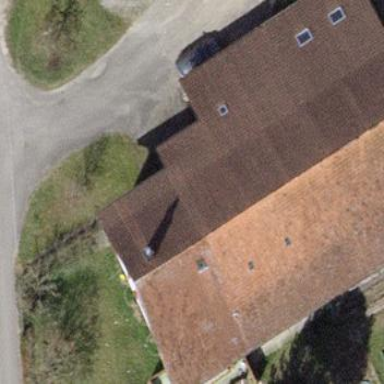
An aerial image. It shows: Gabled roof farm building.